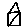
Label: house